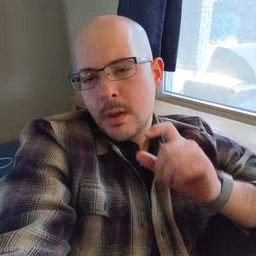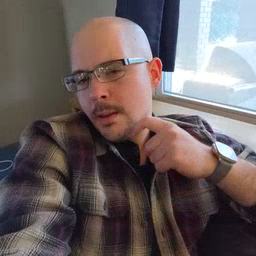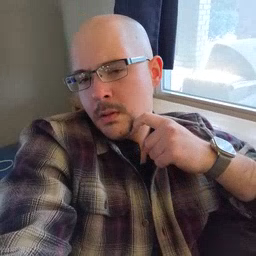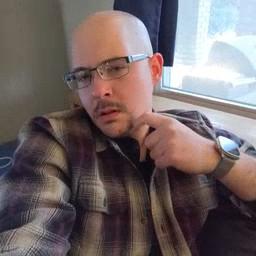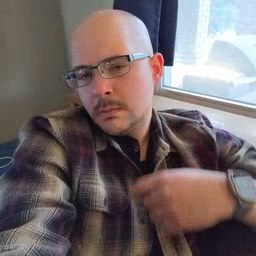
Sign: apple